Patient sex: M
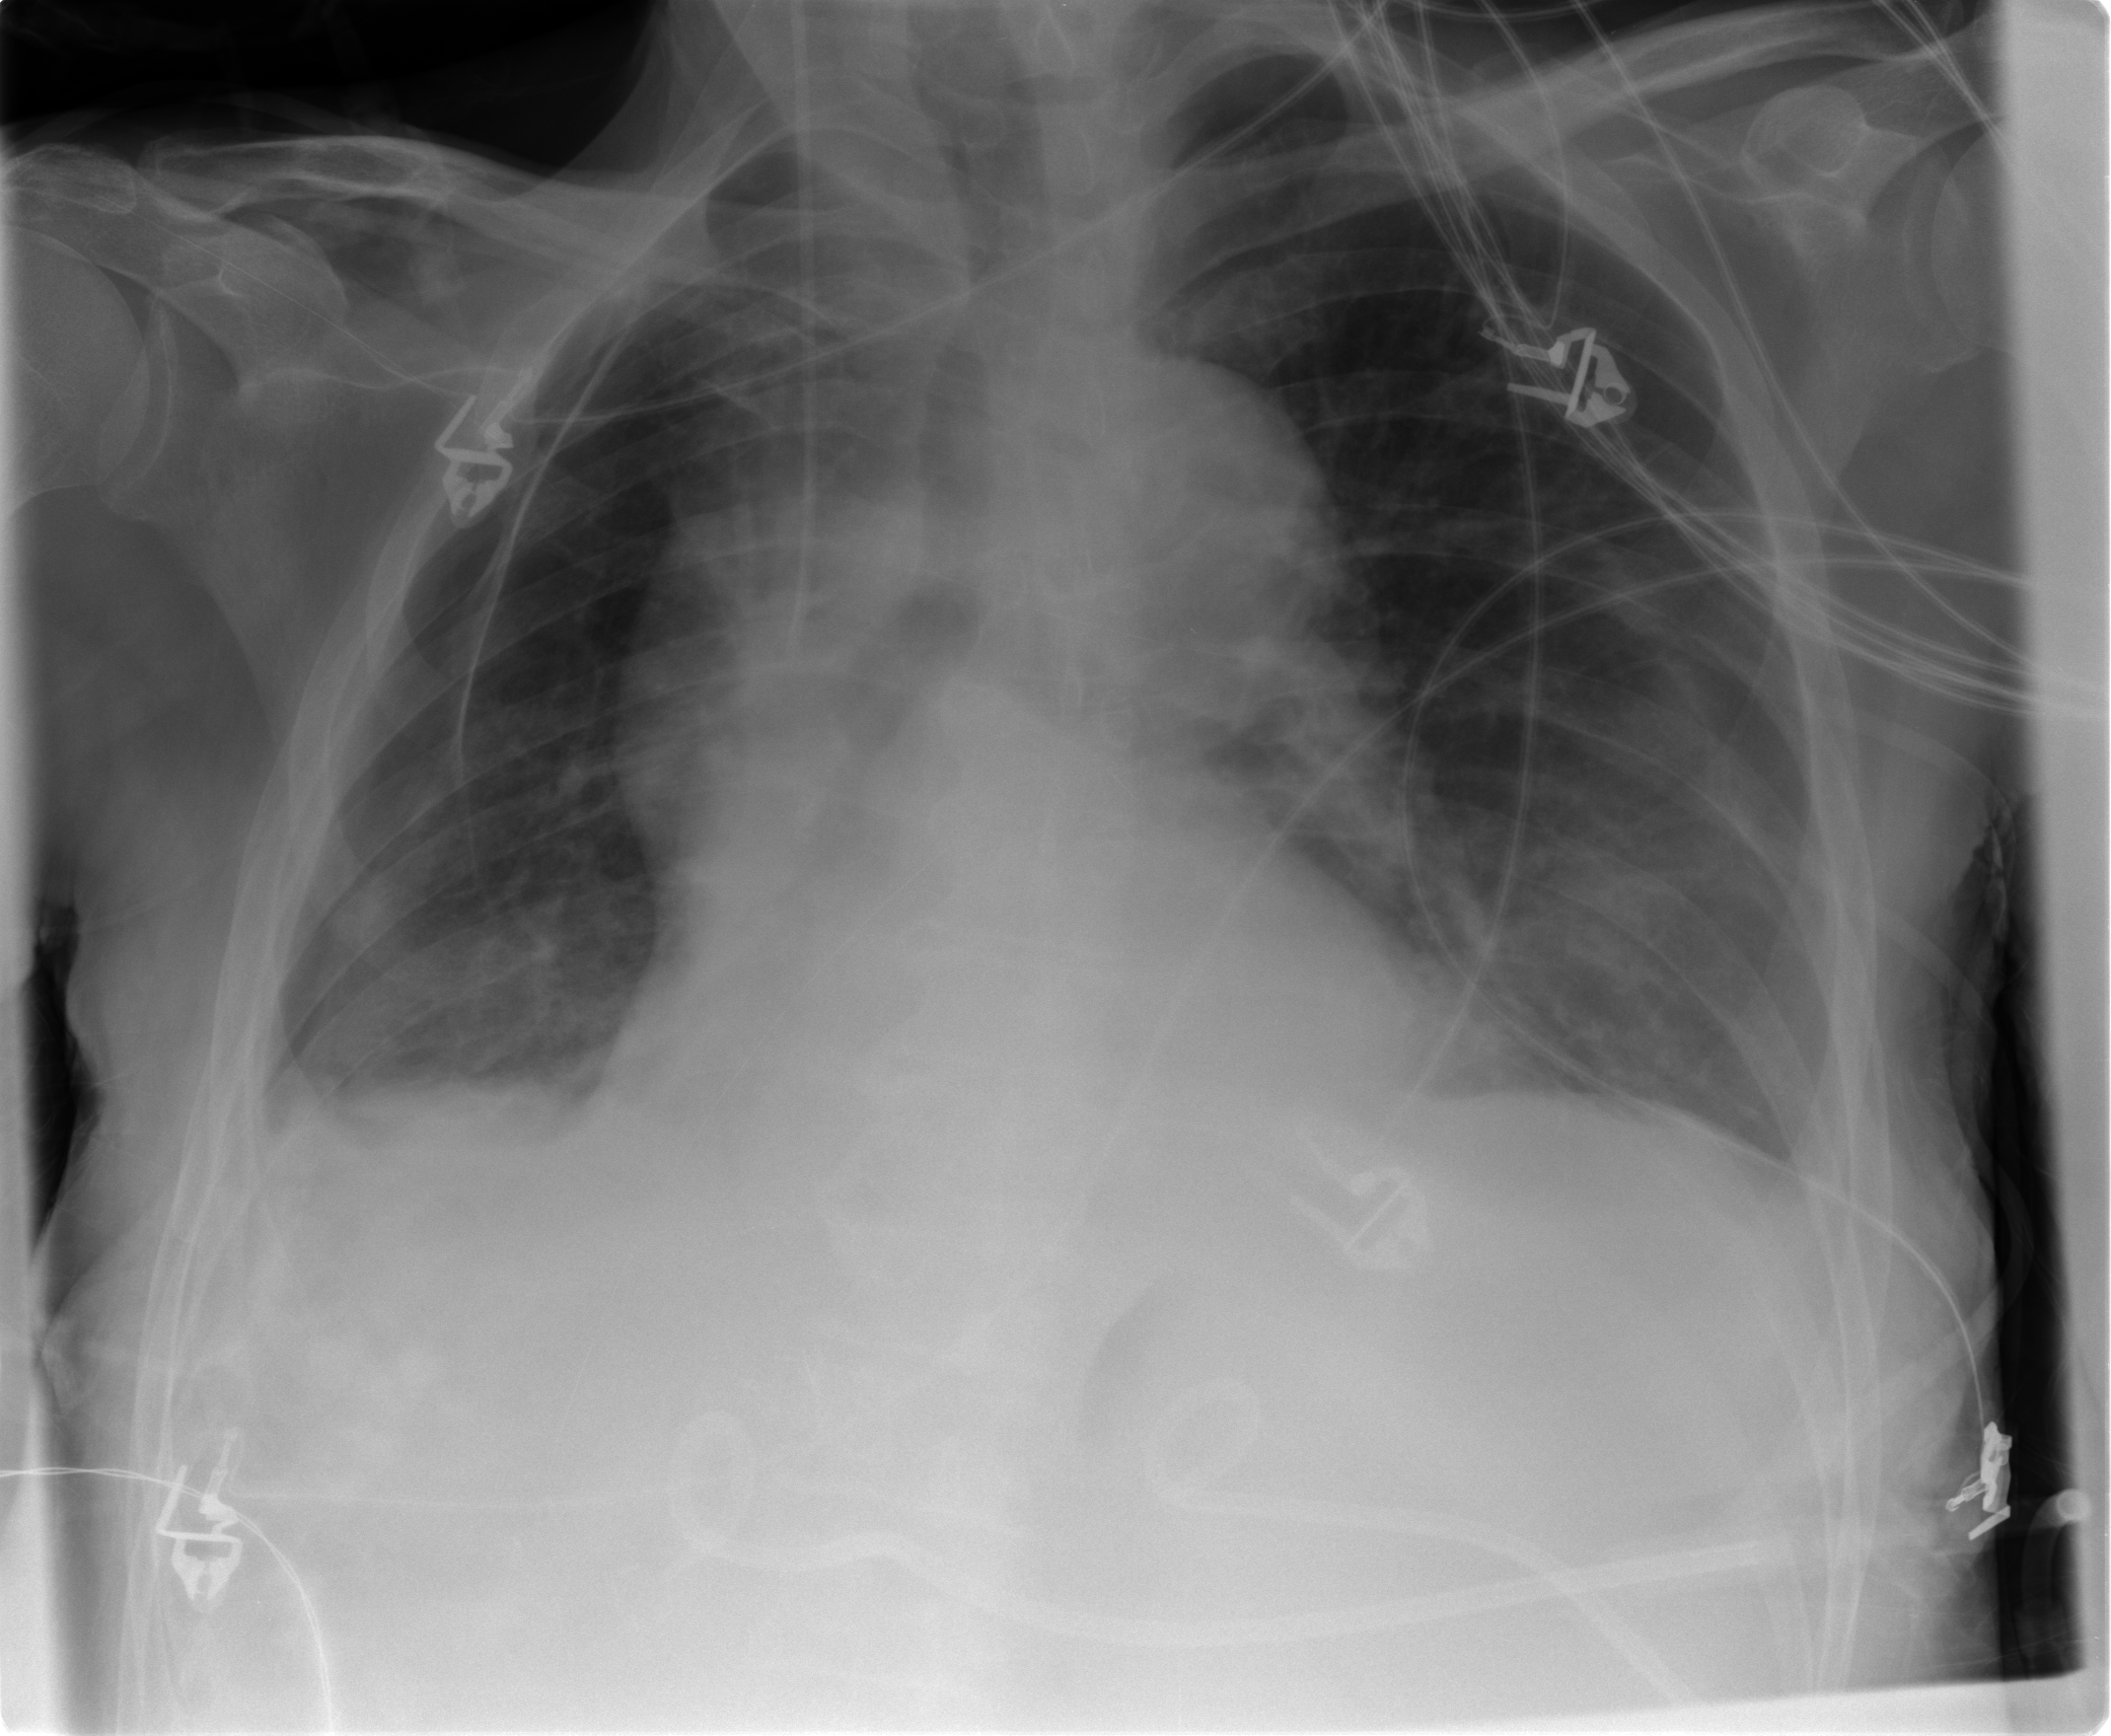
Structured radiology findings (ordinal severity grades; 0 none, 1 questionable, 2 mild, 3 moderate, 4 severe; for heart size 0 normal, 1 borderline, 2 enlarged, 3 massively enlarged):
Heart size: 2
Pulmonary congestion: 0
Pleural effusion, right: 2
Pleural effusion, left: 0
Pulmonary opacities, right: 0
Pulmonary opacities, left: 0
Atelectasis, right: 0
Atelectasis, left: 0